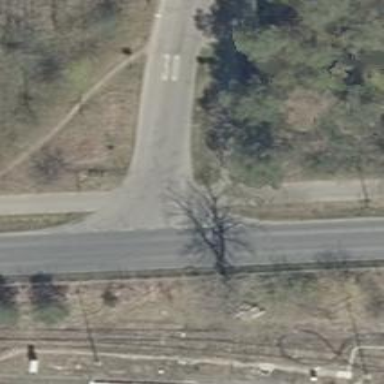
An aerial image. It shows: Unmarked crossing on the road.